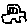
Label: car